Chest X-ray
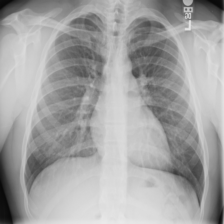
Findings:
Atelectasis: negative
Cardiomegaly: negative
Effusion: negative
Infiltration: negative
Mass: negative
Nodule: negative
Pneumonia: negative
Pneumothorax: negative
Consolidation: negative
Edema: negative
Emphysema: negative
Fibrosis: negative
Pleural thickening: negative
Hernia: negative